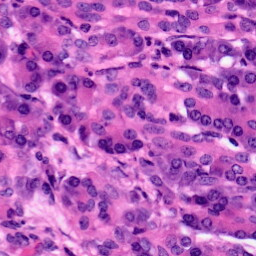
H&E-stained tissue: Pancreatic